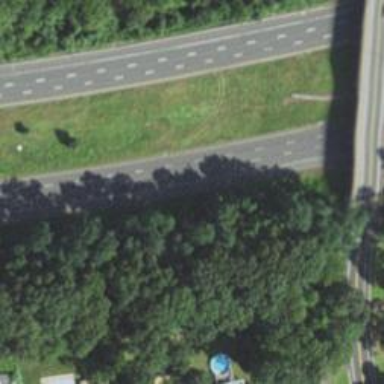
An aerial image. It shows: View of motorway.